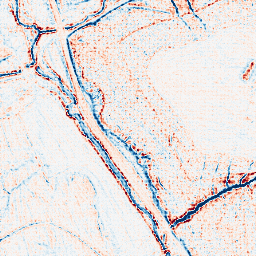
Category: edge_preserving
Decomposition family: anisotropic_diffusion
Decomposition parameters: iterations: 20
kappa: 30
gamma: 0.05
Upsampling method: sinc_hamming
Upsampling parameters: scale: 8
kernel_size: 8
Upsampling scale: 8